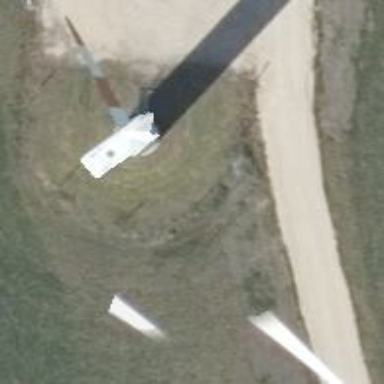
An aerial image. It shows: Wind turbine generator that utilizes wind as its source for generating electricity. It is of the horizontal axis type.